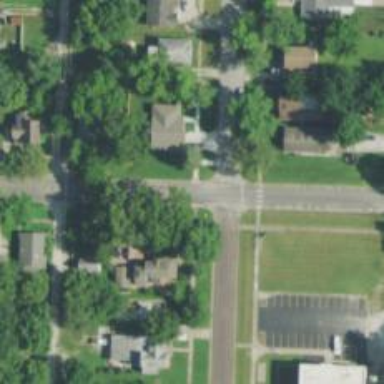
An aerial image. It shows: Unmarked road crossing.